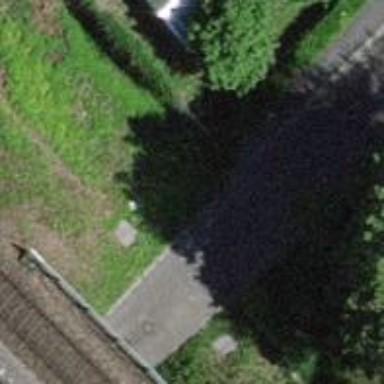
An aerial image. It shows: Bollard barrier.